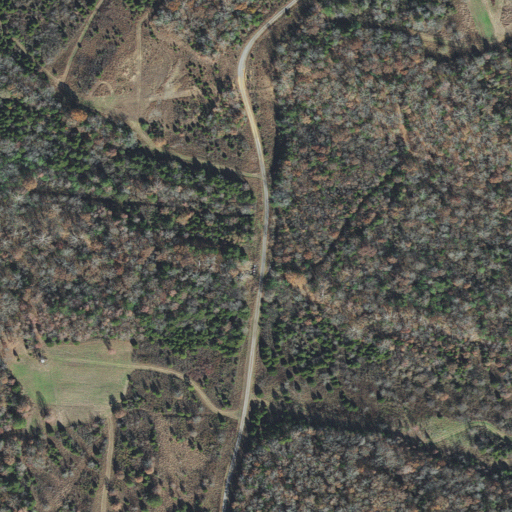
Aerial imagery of valley in Arkansas named Wolf Pen Hollow containing deciduous forest, mixed forest, pasture, and evergreen forest